You are looking at the short-time Fourier spectrogram of a rotating shaft's vibration signal. Based on the visible evidence, which rotor condition applies: normal, misalignment, unbalance, looseness?
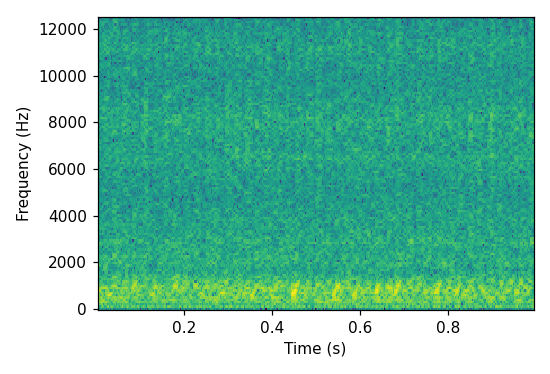
Answer: misalignment